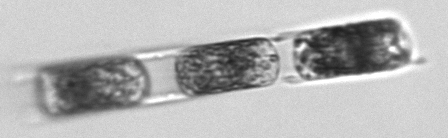
Label: Hemiaulus